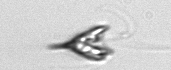
Label: Pyramimonas_longicauda